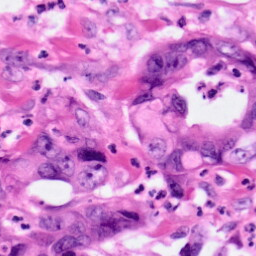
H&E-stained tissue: Pancreatic